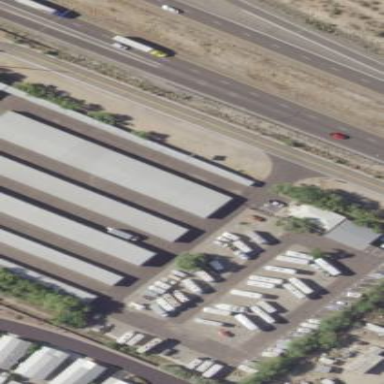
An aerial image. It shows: Storage rental shop located in building.